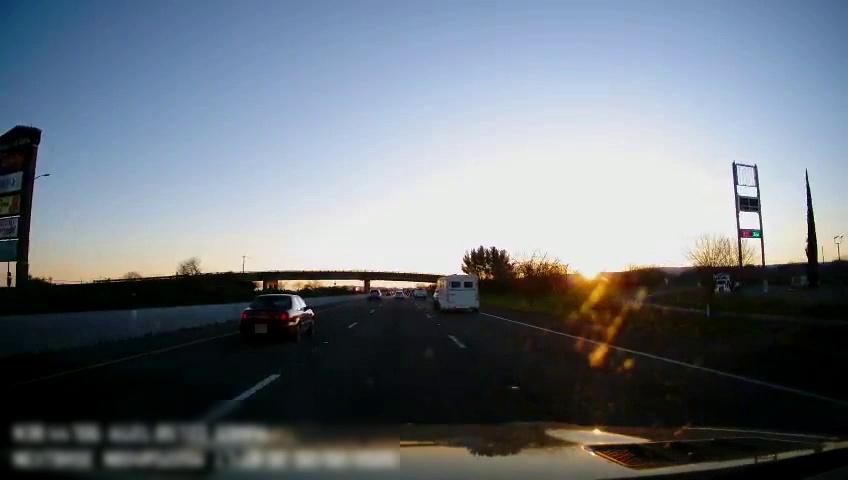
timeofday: Dusk/Dawn/Twilight
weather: Sunny
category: Drivable Space
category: Drivable Space
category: Vehicles | Truck
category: Vehicles | Truck
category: Vehicles | Other LV
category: Vehicles | SUV
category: Vehicles | Car
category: Vehicles | Car
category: Lanes | Current Lane
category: Lanes | Alternate Lane
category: Lanes | Alternate Lane
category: Lanes | Alternate Lane